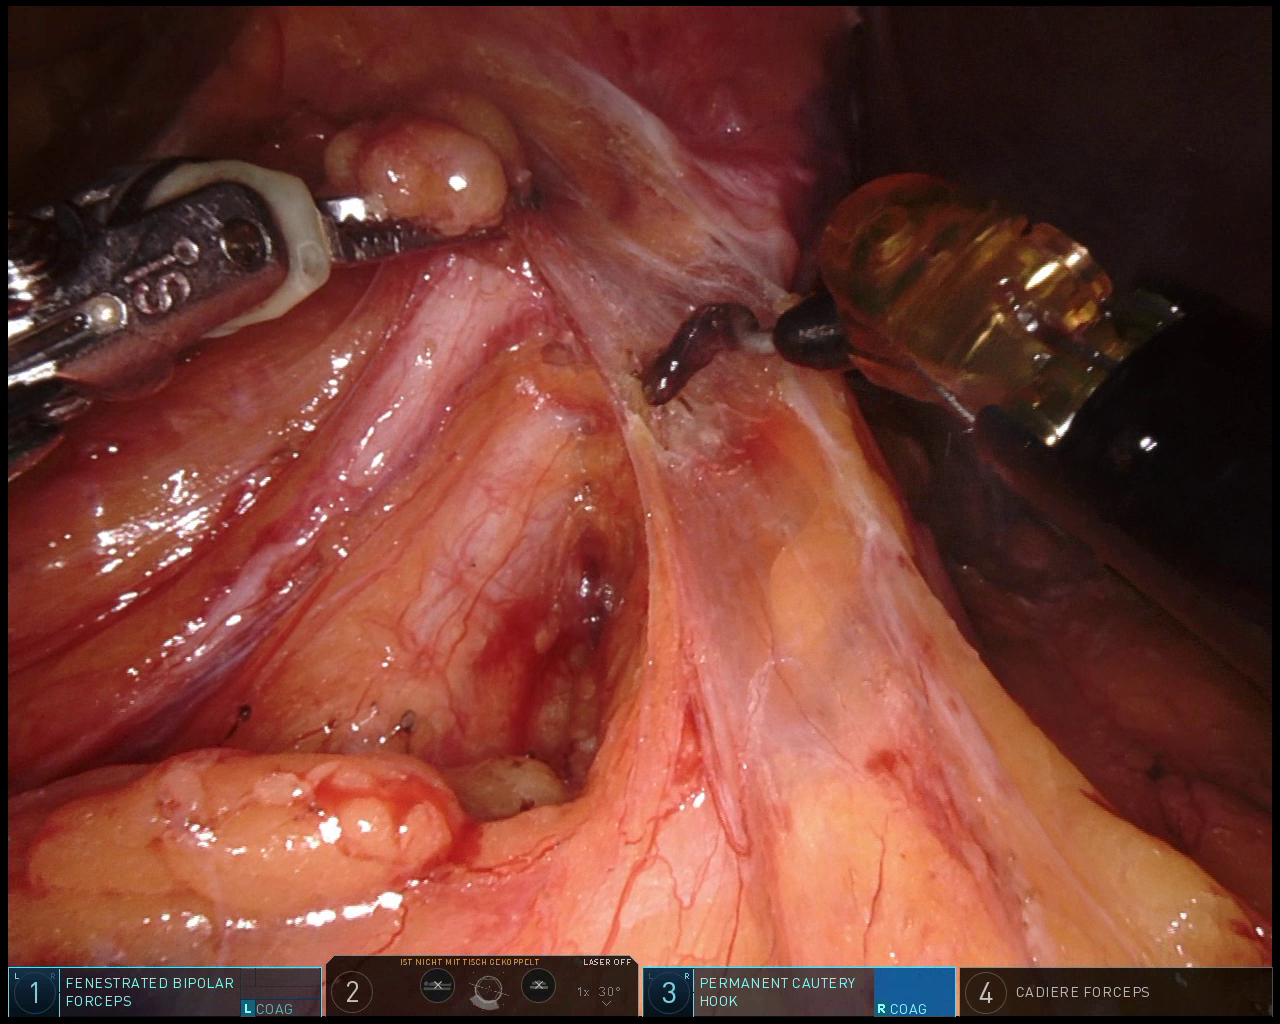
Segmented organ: ureter
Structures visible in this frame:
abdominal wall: no
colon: no
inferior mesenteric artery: no
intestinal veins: no
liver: no
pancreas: no
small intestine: no
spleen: no
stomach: no
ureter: yes
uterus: yes
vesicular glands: no